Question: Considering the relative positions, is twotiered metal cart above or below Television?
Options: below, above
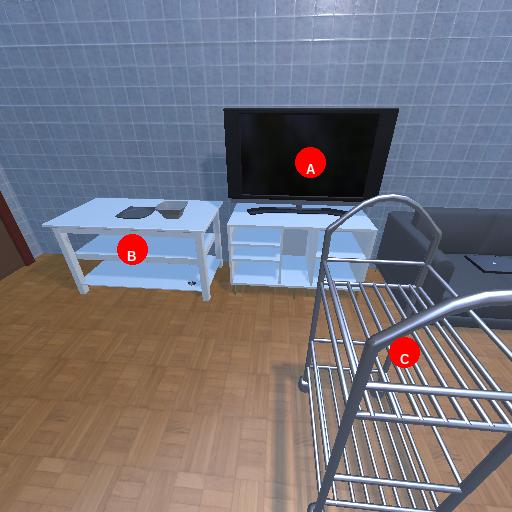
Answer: below